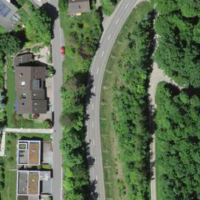
EUNIS habitat code: 55
Species observed at this site:
Araschnia levana